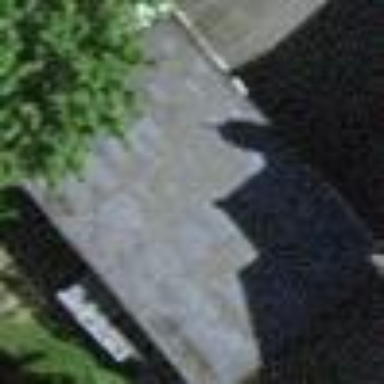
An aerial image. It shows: Garage.